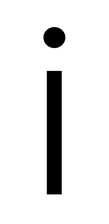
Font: Inter_Light